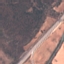
Label: Highway